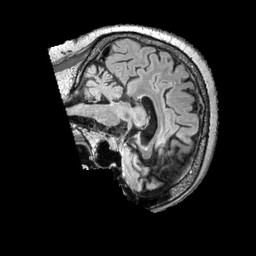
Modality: FLAIR
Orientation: sagittal
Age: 54
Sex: male
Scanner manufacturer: siemens
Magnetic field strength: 3 T
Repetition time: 5 s
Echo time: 0.387 s